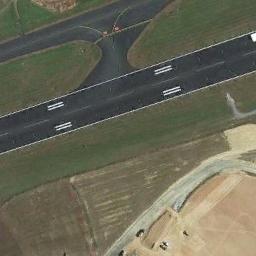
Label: runway